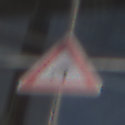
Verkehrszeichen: FlugbetriebLinks
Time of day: MorningAfternoon
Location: Outdoor (Urban)
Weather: PartlyCloudy
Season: NotSpecified
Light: Natural